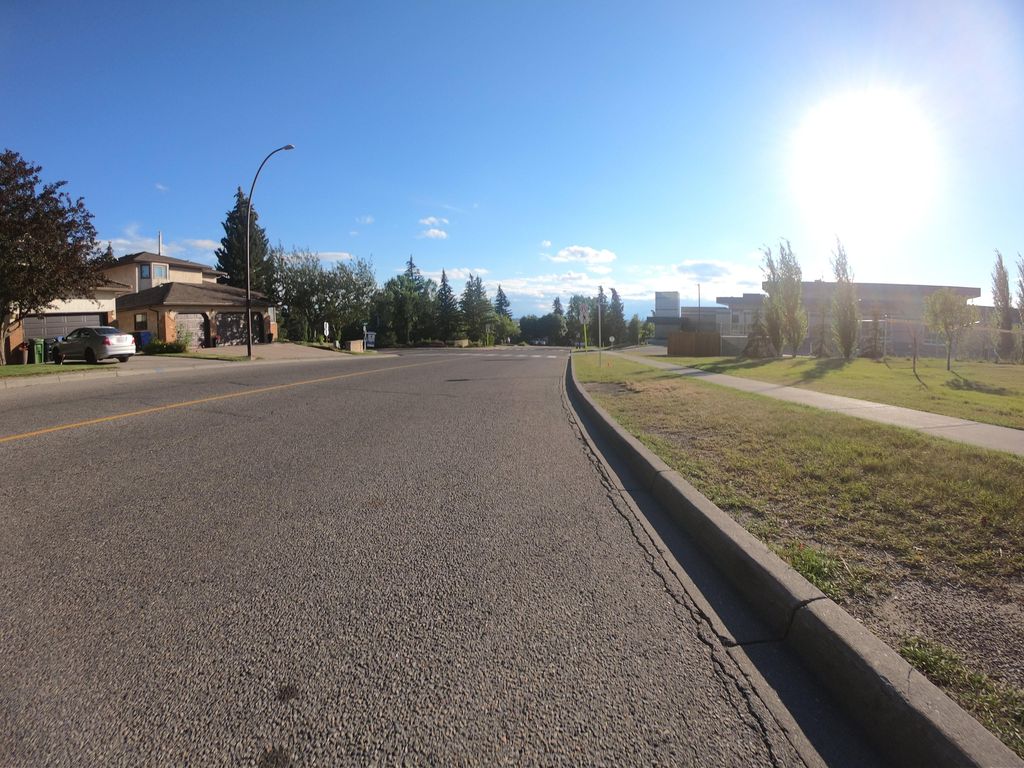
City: calgary